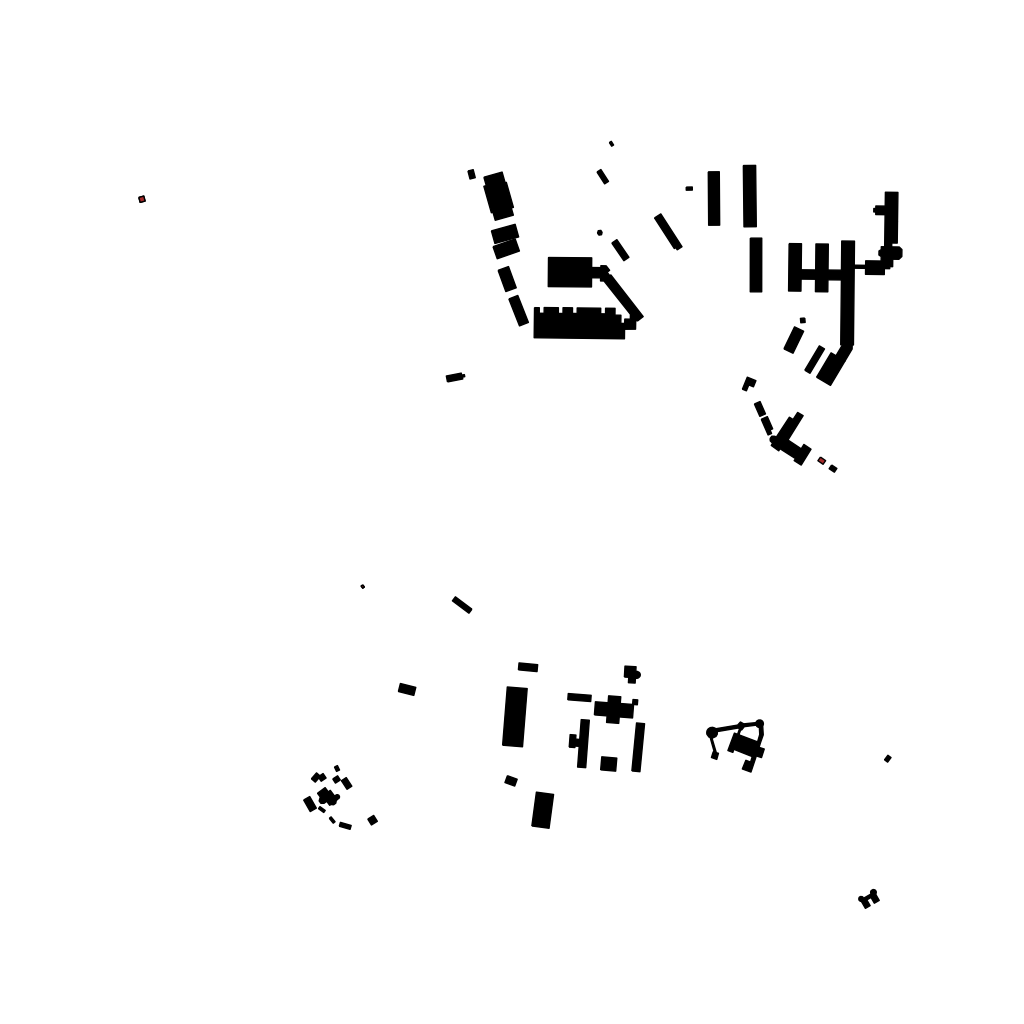
Tags: overhead vector_map, agriculture, recreation, special, individual_rise, low_rise, density_1, Building, Facility, 1.0 km²